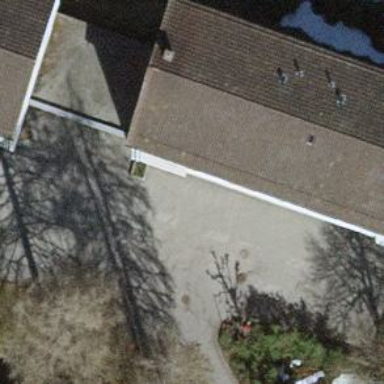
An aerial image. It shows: Driveway.